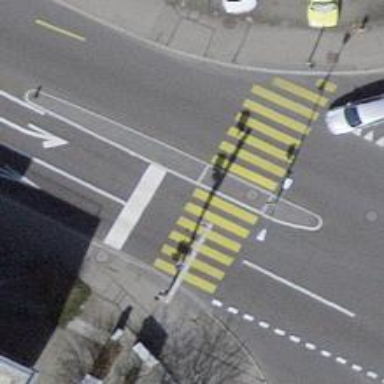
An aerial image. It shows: Road crossing with traffic signals and pedestrian island.